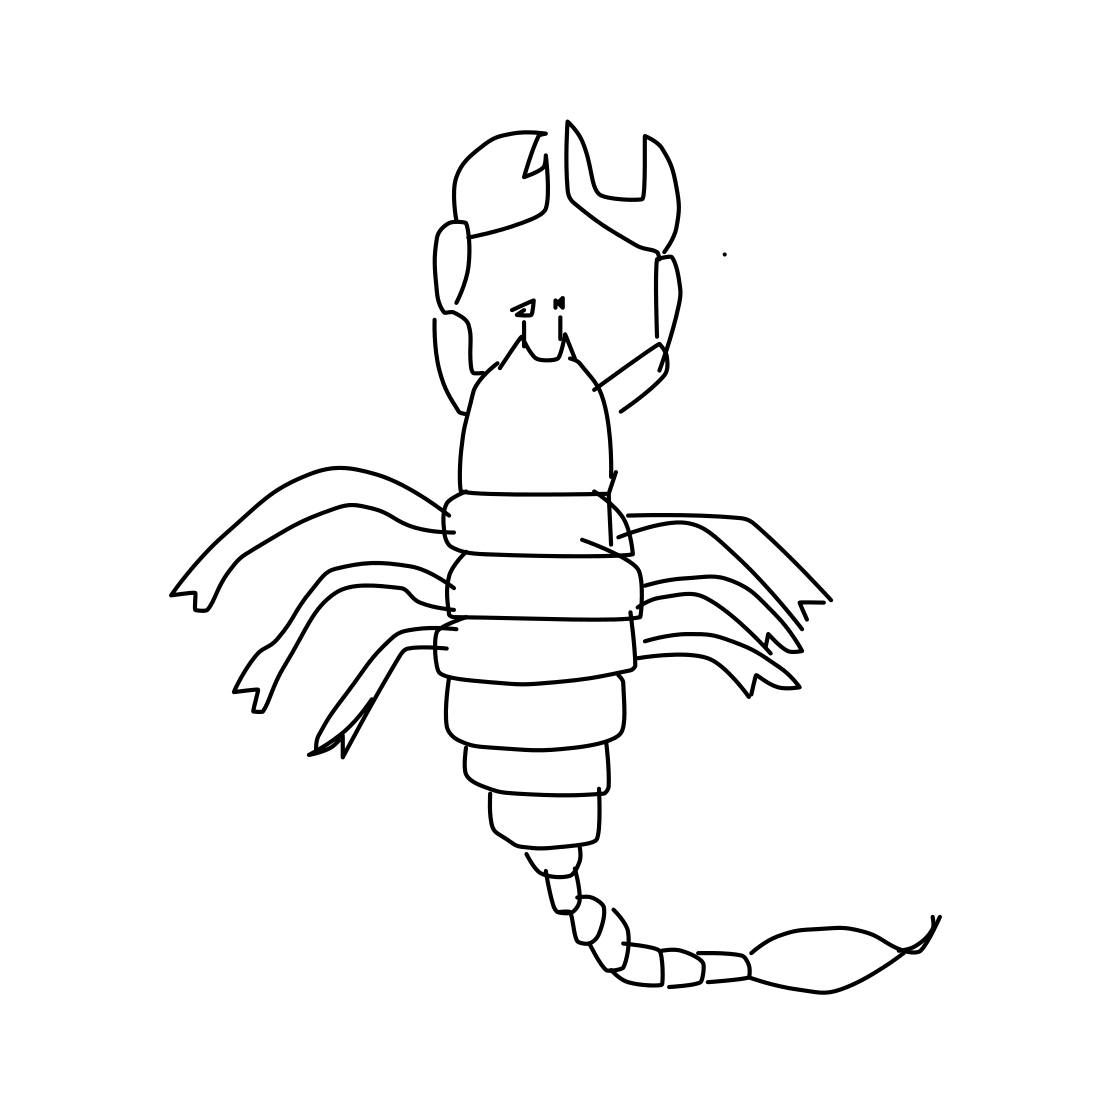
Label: scorpion